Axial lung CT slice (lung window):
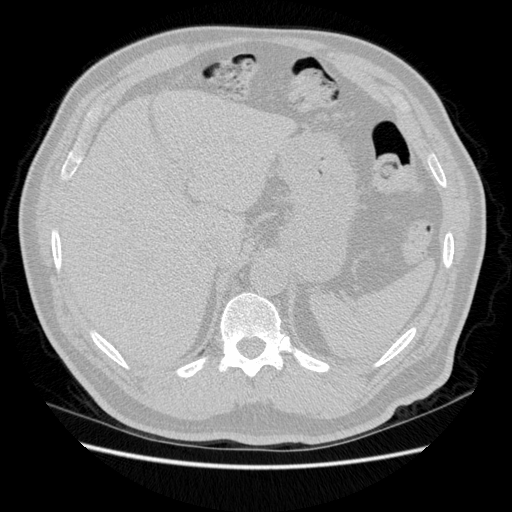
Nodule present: no